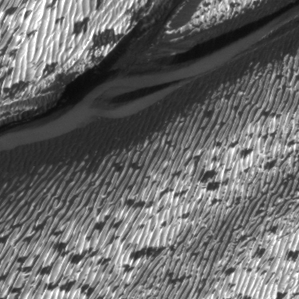
Label: frost